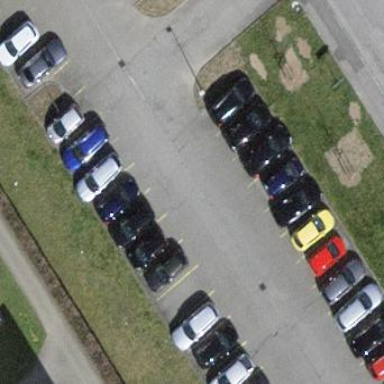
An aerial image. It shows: Parking area with surface.